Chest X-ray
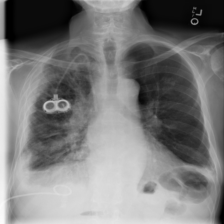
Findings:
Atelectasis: positive
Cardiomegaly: negative
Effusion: positive
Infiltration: positive
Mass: negative
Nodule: positive
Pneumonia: negative
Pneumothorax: negative
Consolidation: negative
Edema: negative
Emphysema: negative
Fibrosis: negative
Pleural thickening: negative
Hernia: negative